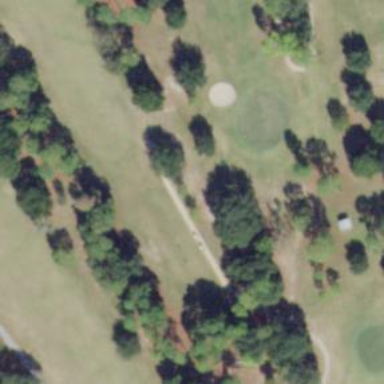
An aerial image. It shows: Path designated for golf carts.